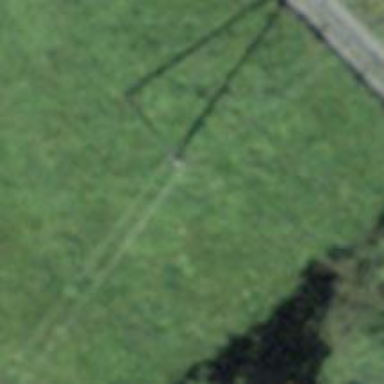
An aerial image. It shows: Power pole.